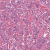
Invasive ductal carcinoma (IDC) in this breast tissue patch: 1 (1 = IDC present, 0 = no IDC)